Question: I am trying to transform a unit square to an arbitrary quad. Here is the code that gives me the perspective transformation matrix:
'''
bool Math::GetProjectiveMapping(const FPoint& p0, const FPoint& p1,
const FPoint& p2, const FPoint& p3,
Matrix33& m)
{
/* This function maps a unit square onto a quadrilateral
specified by the four points p0-p3. */
/*
Calculate the projective mapping
p0 p3
+----+ | a b c |
| | M = | d e f |
+----+ | g h i |
p1 p2
*/
double Sx = p0.X - p1.X + p2.X - p3.X;
double Sy = p0.Y - p1.Y + p2.Y - p3.Y;
double a, b, c, d, e, f, g, h, i = 1;
if (Sx == 0 && Sy == 0) // affine
{
a = p1.X - p0.X;
b = p2.X - p1.X;
c = p0.X;
d = p1.Y - p0.Y;
e = p2.Y - p1.Y;
f = p0.Y;
g = 0;
h = 0;
}
else // perspective
{
double Dx1 = p1.X - p2.X;
double Dx2 = p3.X - p2.X;
double Dy1 = p1.Y - p2.Y;
double Dy2 = p3.Y - p2.Y;
double del = Dx1 * Dy2 - Dy1 * Dx2;
if (del == 0)
return false;
g = (Sx * Dy2 - Sy * Dx2) / del;
h = (Dx1 * Sy - Dy1 * Sx) / del;
a = p1.X - p0.X + g * p1.X;
b = p3.X - p0.X + h * p3.X;
c = p0.X;
d = p1.Y - p0.Y + g * p1.Y;
e = p3.Y - p0.Y + h * p3.Y;
f = p0.Y;
}
m = Matrix33(
a, b, c,
d, e, f,
g, h, i);
return true;
}
'''
But when I go to transform the square, the results come out affine (the orange is where it be):

What's going on?
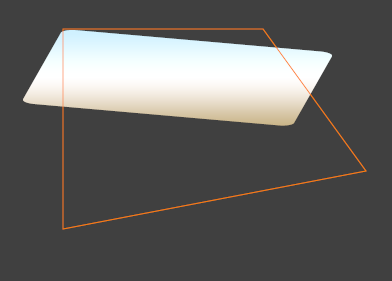
Answer: Nevermind, the math here is correct, I just wasn't normalizing the resultant vector.